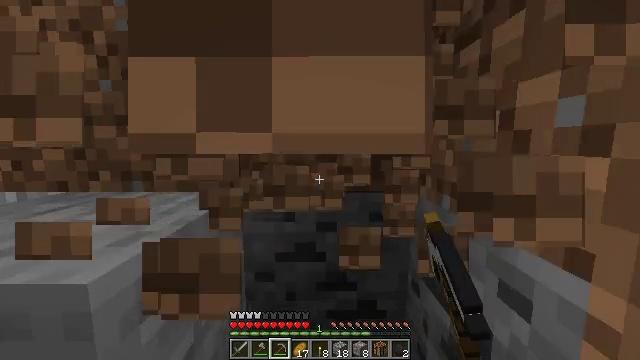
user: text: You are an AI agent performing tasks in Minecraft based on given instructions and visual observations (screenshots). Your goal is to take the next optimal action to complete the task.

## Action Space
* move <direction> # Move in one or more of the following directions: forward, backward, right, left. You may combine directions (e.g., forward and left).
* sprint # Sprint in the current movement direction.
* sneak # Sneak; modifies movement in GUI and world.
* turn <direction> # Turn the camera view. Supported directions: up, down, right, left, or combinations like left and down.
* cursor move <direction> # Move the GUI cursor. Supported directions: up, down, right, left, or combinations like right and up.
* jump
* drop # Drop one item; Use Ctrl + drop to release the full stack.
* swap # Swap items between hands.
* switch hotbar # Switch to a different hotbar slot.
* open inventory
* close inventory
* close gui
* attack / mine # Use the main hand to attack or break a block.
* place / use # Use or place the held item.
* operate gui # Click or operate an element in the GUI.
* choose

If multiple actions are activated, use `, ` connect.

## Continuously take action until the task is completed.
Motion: motion action
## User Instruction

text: Get dirt block.
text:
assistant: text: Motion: sneak, attack / mine